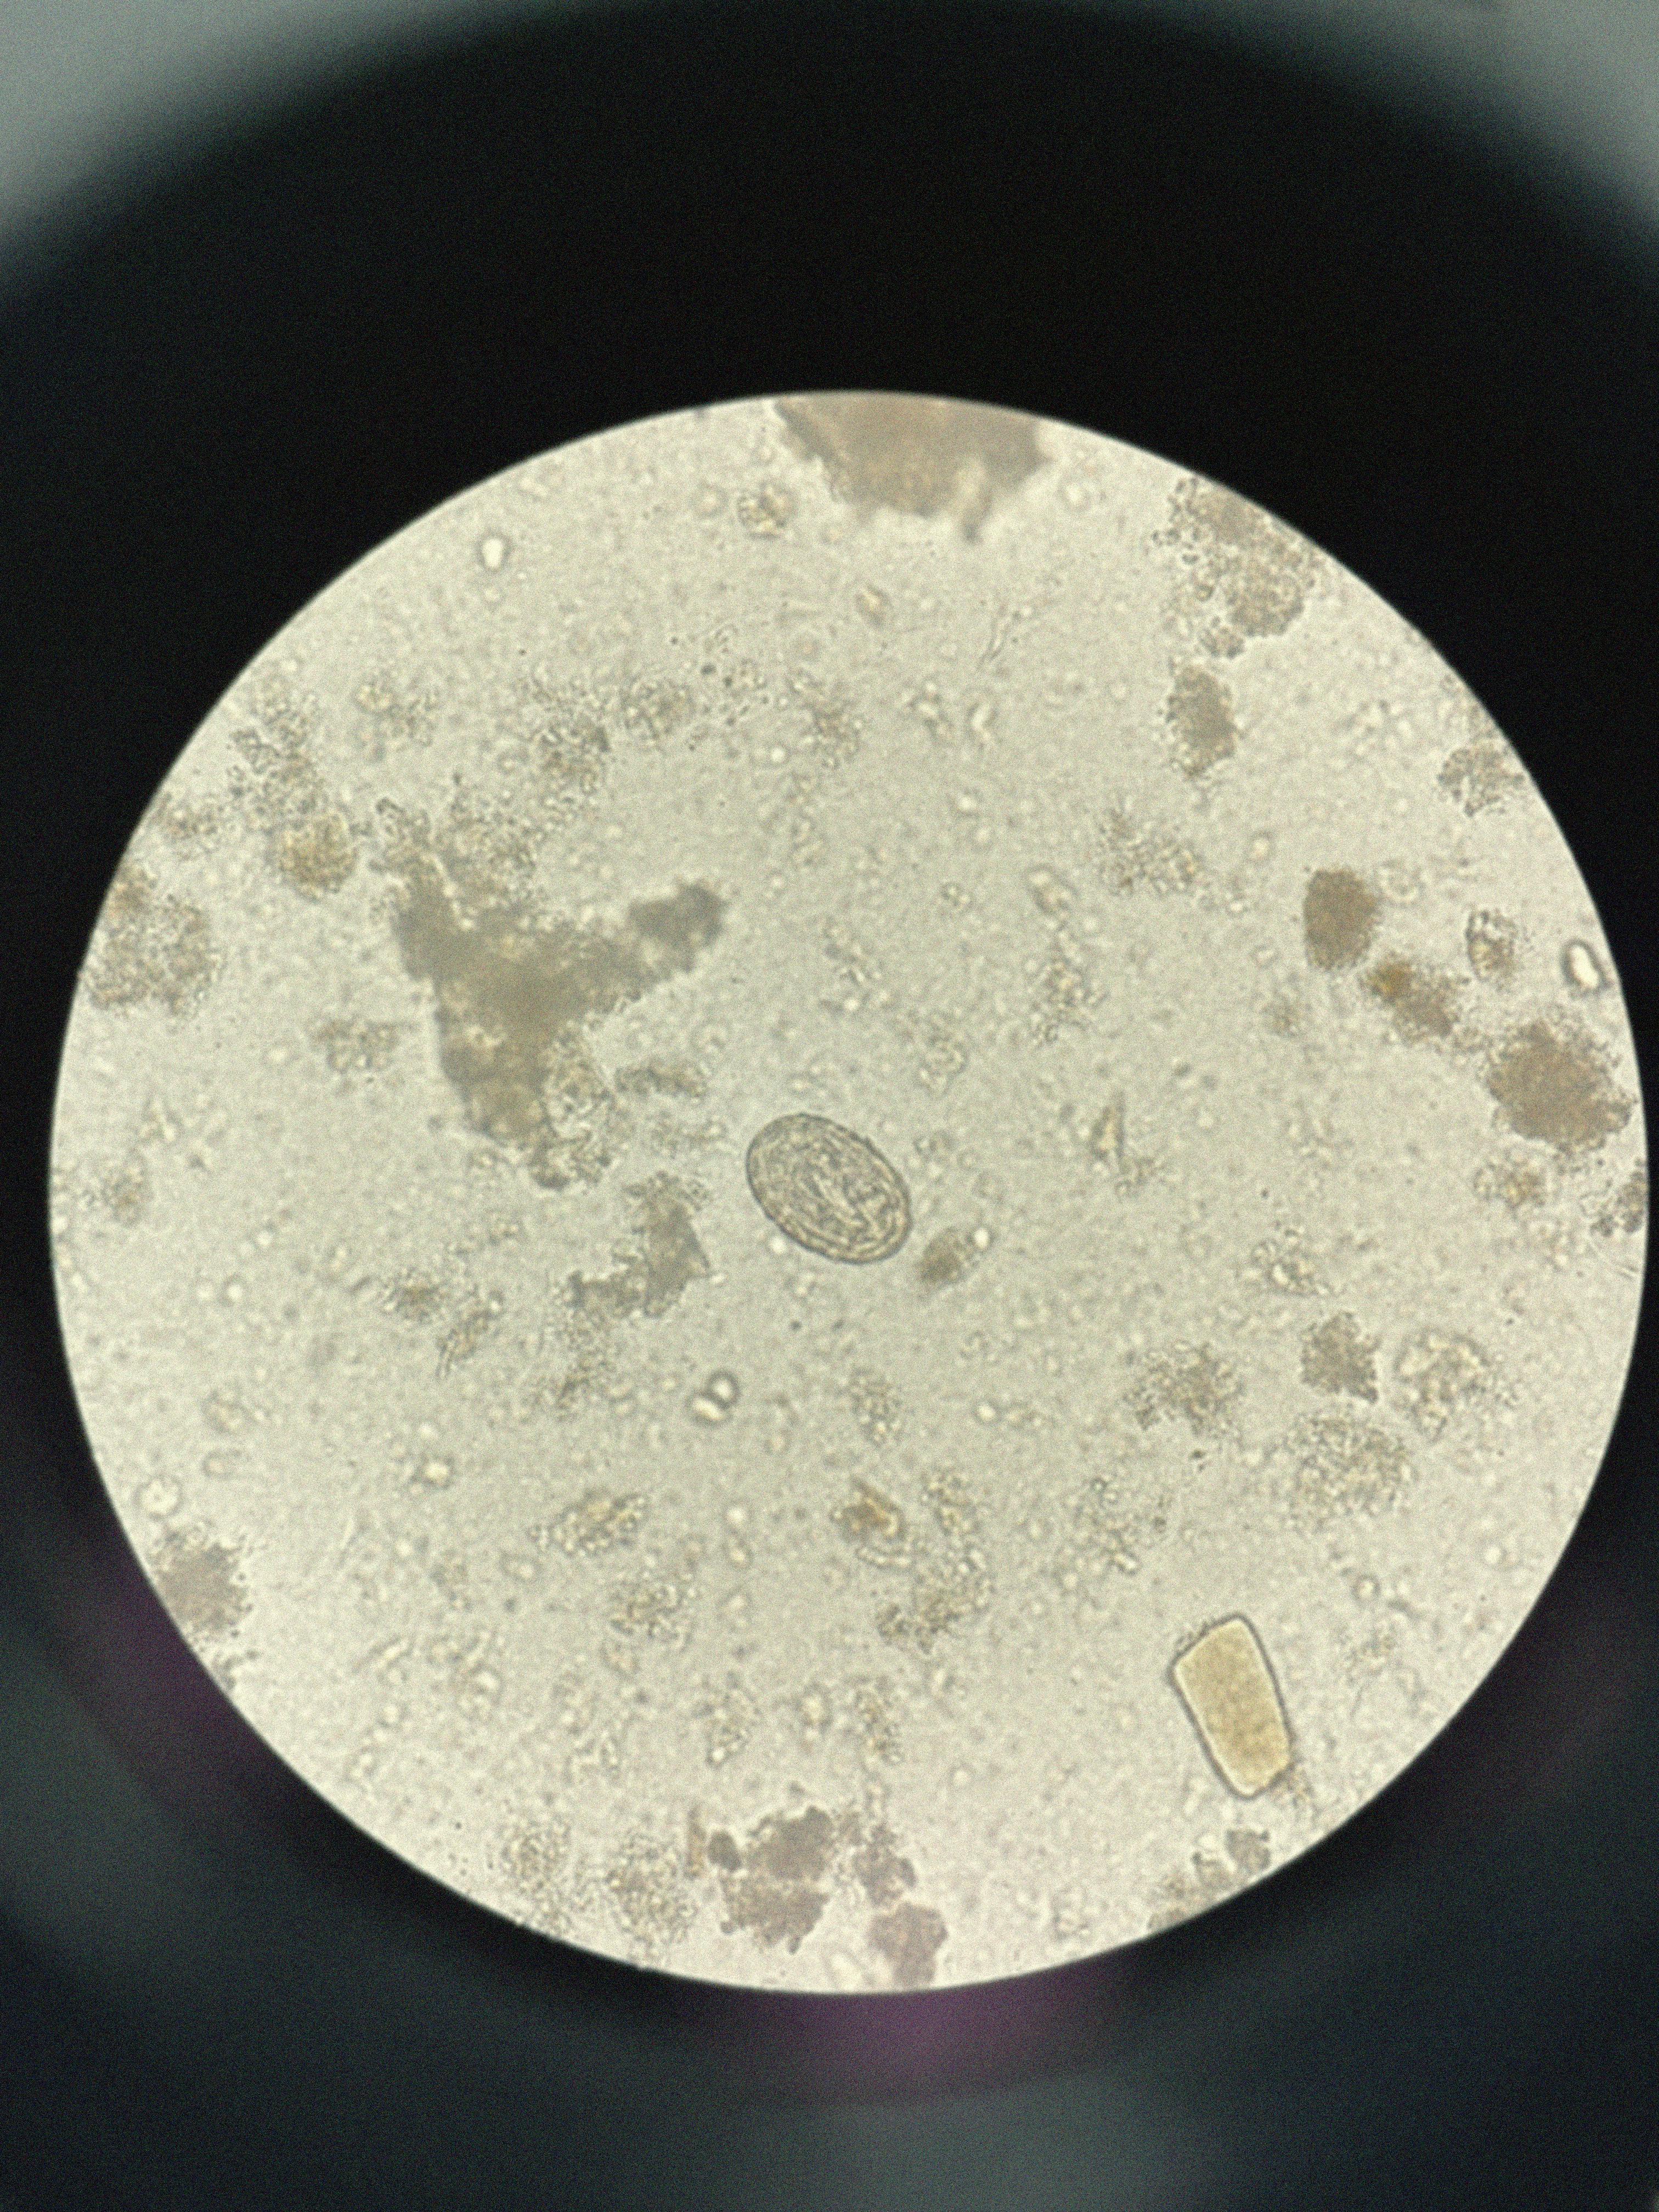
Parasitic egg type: Ascaris lumbricoides